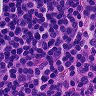
Metastatic tissue present: no